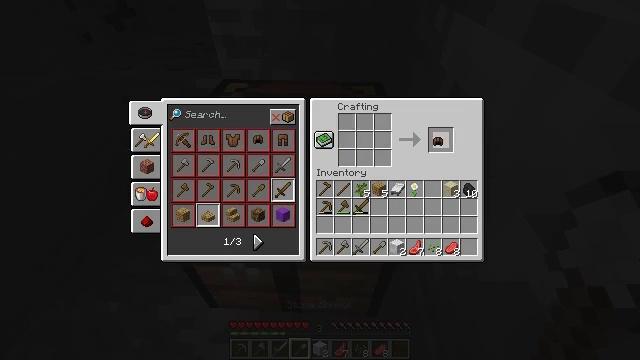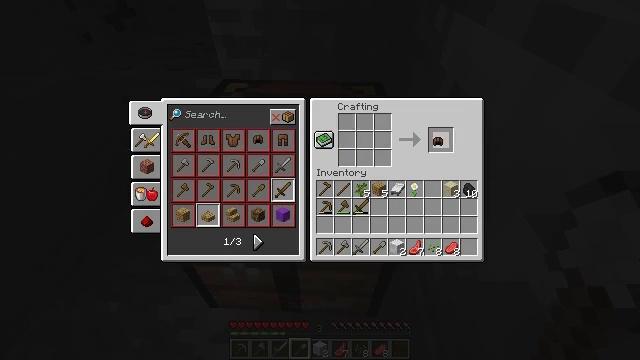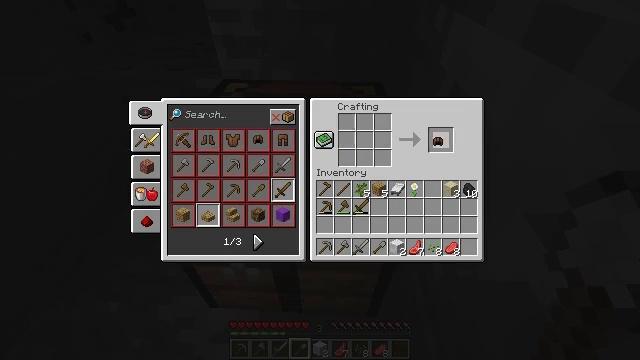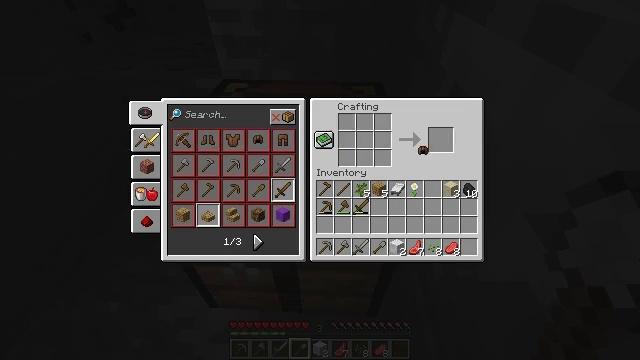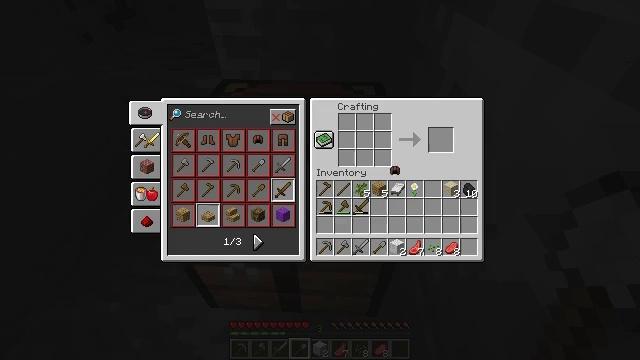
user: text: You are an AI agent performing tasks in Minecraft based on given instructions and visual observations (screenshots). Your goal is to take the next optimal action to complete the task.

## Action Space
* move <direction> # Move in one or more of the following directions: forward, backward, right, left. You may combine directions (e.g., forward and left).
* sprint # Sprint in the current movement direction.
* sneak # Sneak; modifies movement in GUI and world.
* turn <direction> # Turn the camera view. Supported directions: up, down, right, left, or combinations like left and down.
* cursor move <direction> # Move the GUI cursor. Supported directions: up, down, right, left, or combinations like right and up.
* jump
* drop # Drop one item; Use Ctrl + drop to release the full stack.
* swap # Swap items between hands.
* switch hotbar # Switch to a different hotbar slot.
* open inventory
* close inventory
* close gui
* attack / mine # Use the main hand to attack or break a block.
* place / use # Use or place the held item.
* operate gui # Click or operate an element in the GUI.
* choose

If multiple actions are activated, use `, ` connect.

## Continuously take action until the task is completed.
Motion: motion action
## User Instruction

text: Craft a leather helmet using leather.
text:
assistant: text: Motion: operate gui
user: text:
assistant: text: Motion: operate gui
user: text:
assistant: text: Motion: cursor move left and down
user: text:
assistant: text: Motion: cursor move left and down
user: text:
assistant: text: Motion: no_op